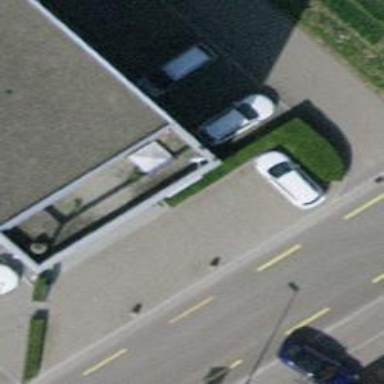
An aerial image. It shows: Street side parking area.